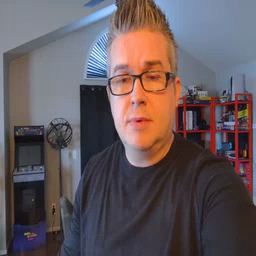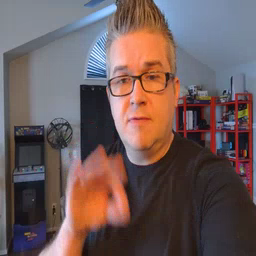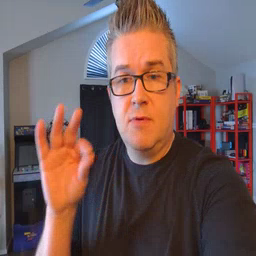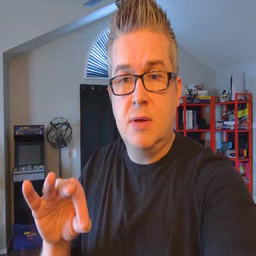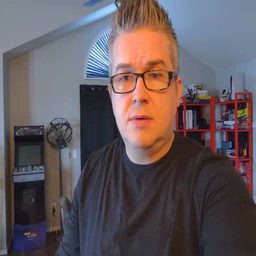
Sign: frenchfries